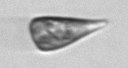
Label: Licmophora